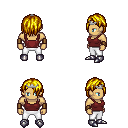
a pixel art fantasy rpg character, male body template, human, tanned skin, maroon pirate shirt, white pants, blonde bangs hairstyle, silver tiara, leather bracers, metal boots, four views (front, back, left, right), 2x2 character sprite sheet, small pixel art, hard edges, no anti-aliasing